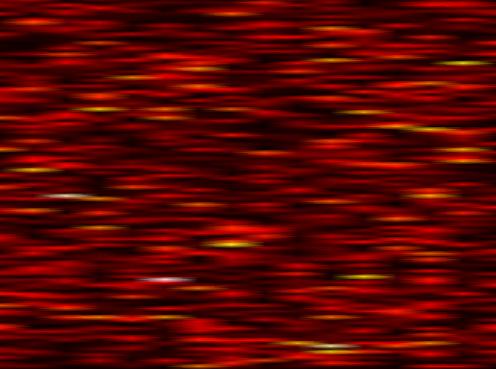
Label: OFDM